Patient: sex F, age 59
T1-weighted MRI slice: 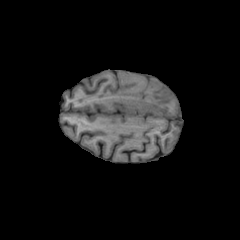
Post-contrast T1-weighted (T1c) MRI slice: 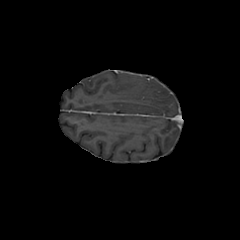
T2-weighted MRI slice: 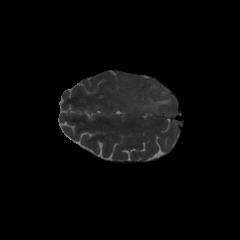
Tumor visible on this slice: yes
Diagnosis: Glioblastoma, IDH-wildtype
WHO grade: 4